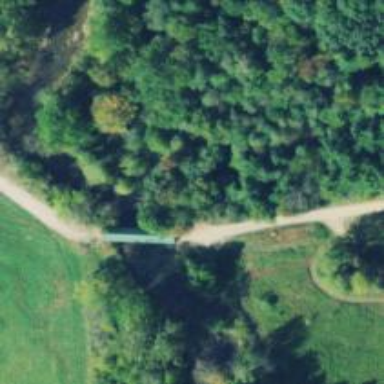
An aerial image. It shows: Unclassified road with covered bridge.